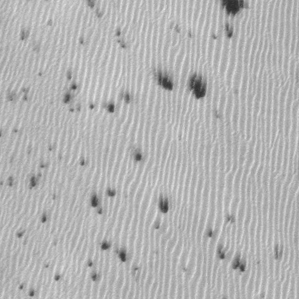
Label: frost